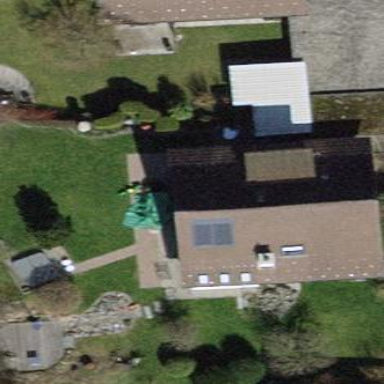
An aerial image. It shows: Building with tile roof.